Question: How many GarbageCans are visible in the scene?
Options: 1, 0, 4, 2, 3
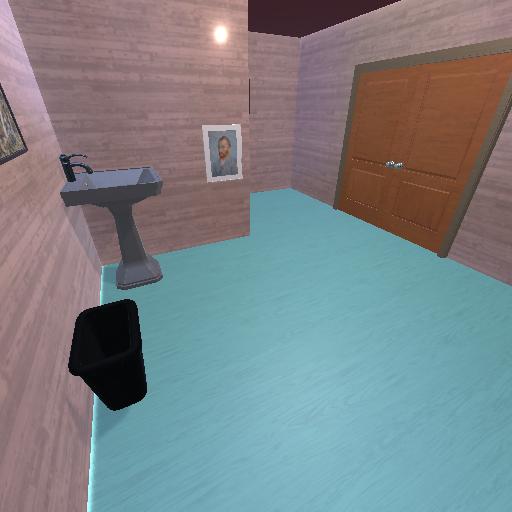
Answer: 1